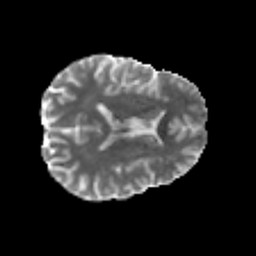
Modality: MD
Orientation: axial
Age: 43
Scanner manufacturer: philips
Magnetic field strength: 3 T
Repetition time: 8.608 s
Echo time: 0.1268 s